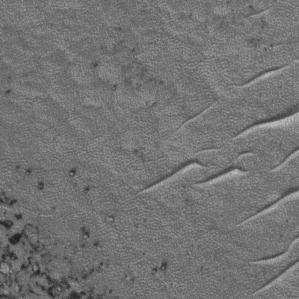
Label: frost